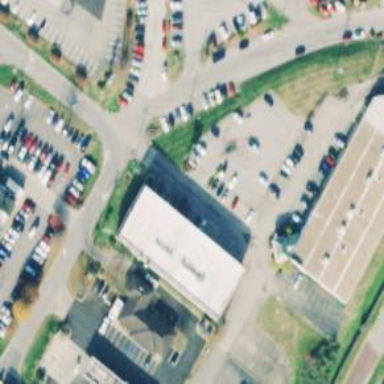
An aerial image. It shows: Commercial building.